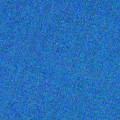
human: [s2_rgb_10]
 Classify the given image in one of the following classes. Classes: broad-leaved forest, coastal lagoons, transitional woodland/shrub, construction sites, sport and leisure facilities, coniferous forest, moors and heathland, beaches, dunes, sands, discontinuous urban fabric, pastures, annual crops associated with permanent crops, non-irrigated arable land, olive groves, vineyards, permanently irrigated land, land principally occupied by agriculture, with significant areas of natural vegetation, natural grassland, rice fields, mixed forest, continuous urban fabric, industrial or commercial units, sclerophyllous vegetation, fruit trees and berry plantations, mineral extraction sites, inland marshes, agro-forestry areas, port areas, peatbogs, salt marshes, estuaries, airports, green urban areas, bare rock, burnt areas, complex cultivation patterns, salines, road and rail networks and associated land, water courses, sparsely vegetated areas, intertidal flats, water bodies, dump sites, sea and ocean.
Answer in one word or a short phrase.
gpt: sea and ocean